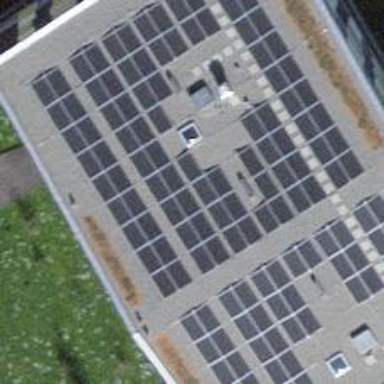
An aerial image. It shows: Solar power generator with photovoltaic panels.